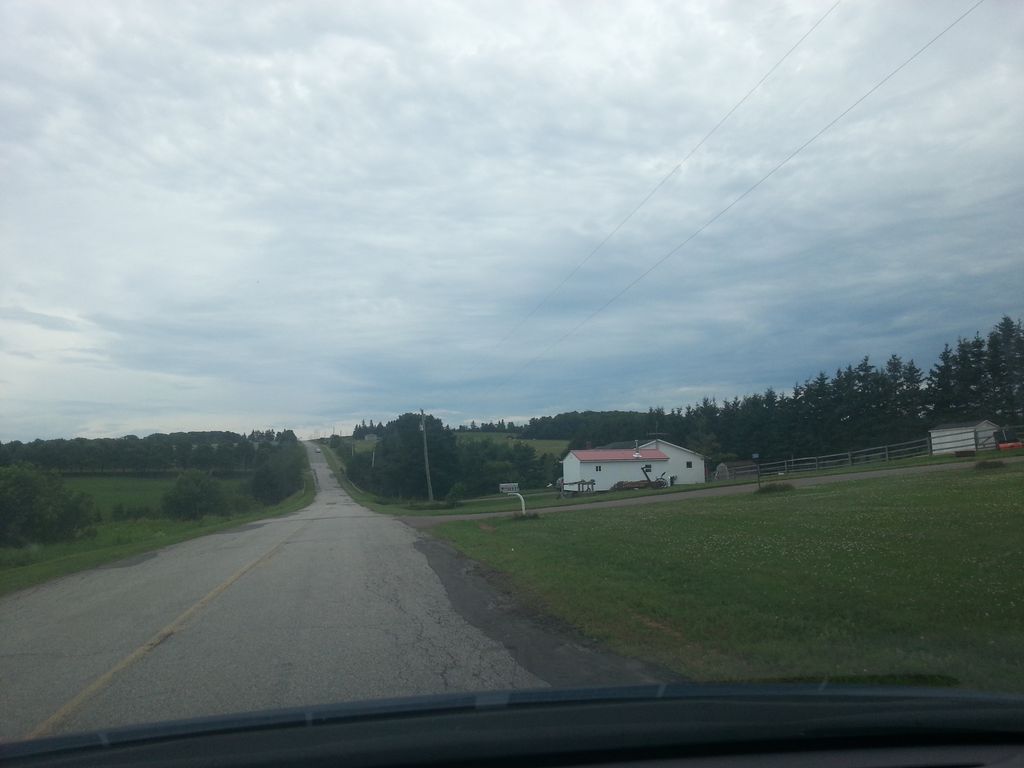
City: charlottetown